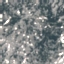
Land use / land cover class: HerbaceousVegetation